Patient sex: F
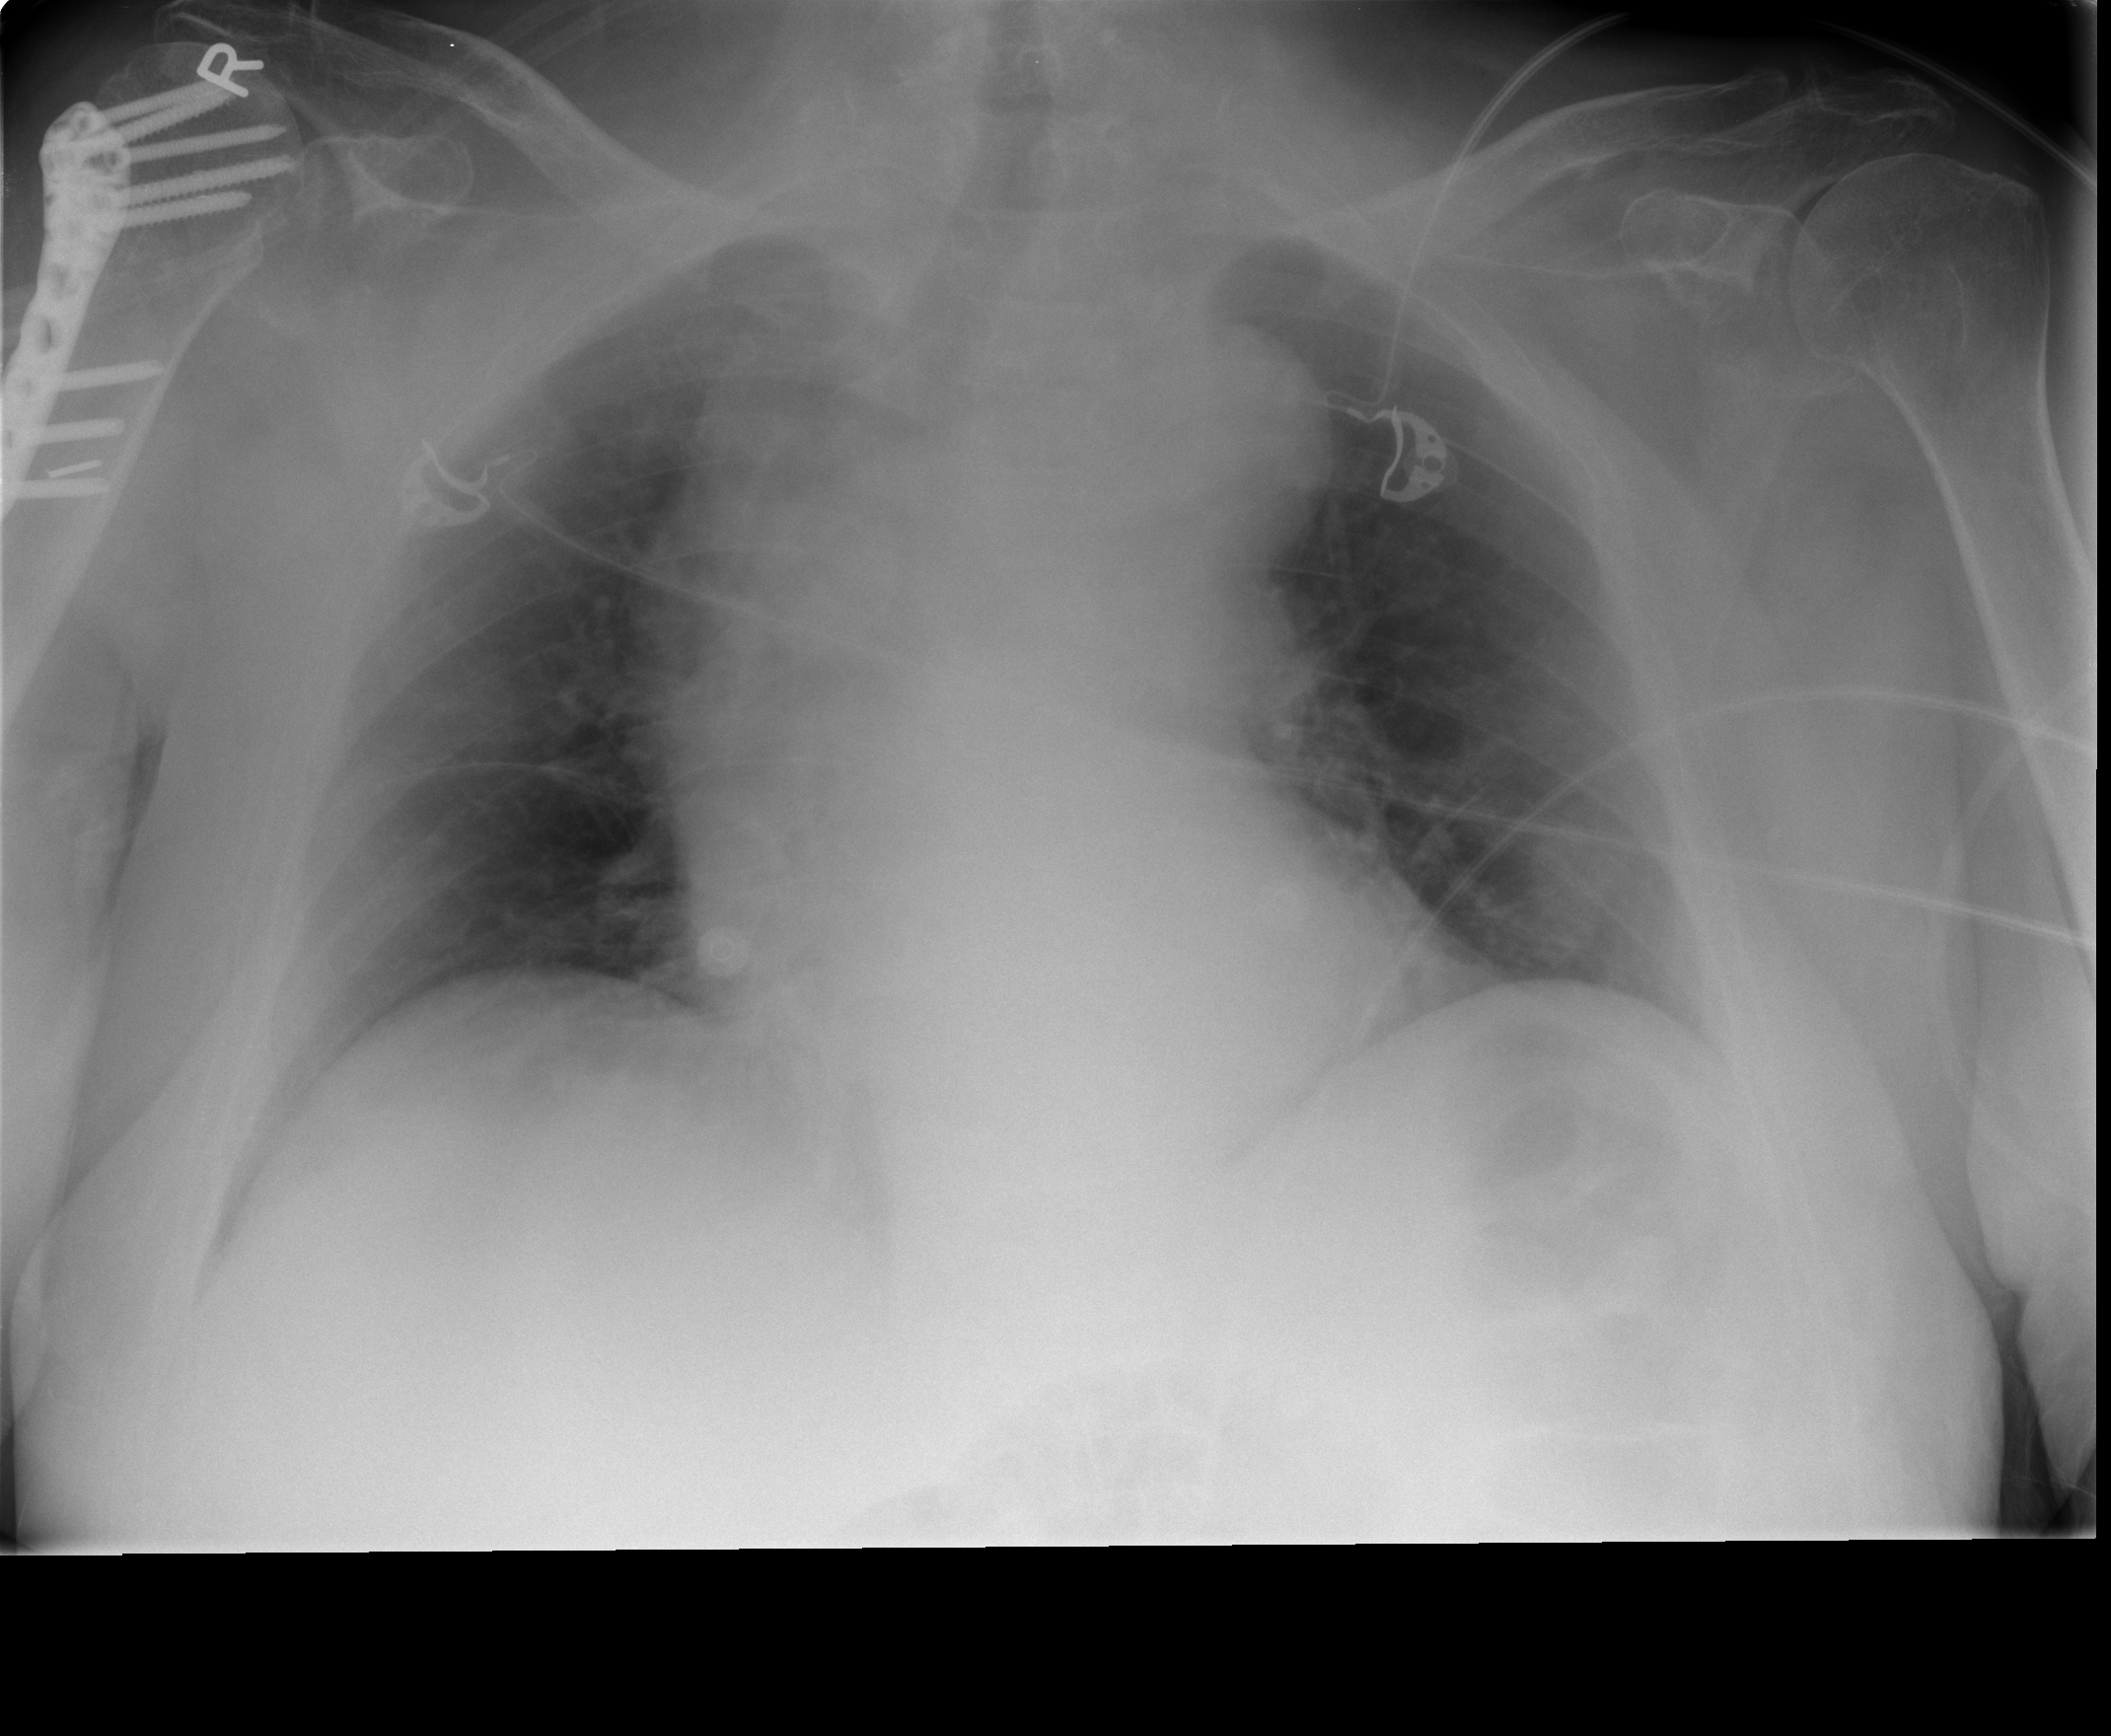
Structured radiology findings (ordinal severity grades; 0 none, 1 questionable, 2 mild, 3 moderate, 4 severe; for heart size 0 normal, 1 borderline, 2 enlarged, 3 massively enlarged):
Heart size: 1
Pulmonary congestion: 1
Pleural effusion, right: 0
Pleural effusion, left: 0
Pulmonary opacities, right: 1
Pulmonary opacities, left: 0
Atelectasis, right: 2
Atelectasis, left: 2